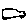
Label: car